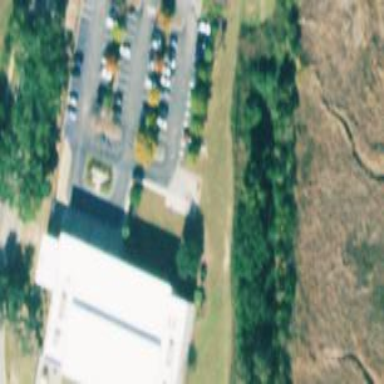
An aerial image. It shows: Office building.